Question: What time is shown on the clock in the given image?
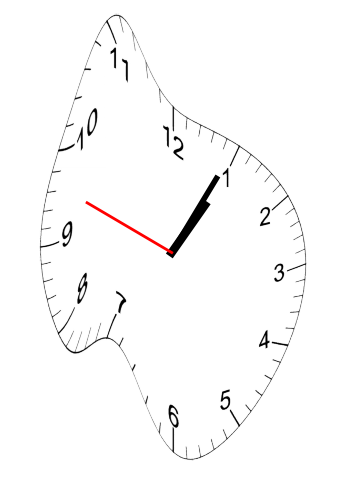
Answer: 01:04:48